Interaction volume radius: 10 \u00c5
Interaction volume height: 20 \u00c5
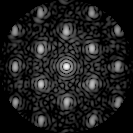
Disorder parameter: 0.292